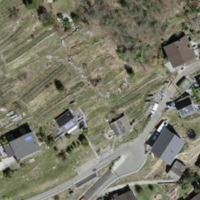
EUNIS habitat code: 41
Species observed at this site:
Ilex aquifolium